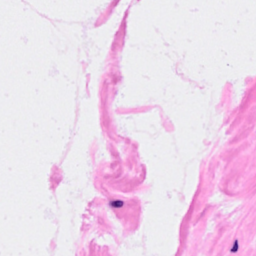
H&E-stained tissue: Breast